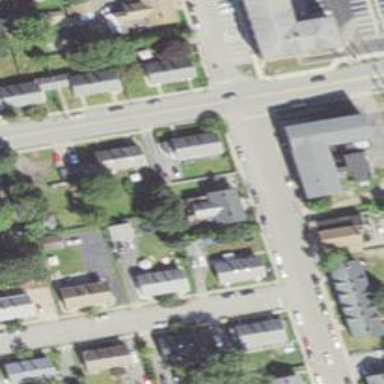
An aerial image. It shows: Residential driveway.